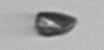
Label: detritus_transparent